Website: macys
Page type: cross-sells
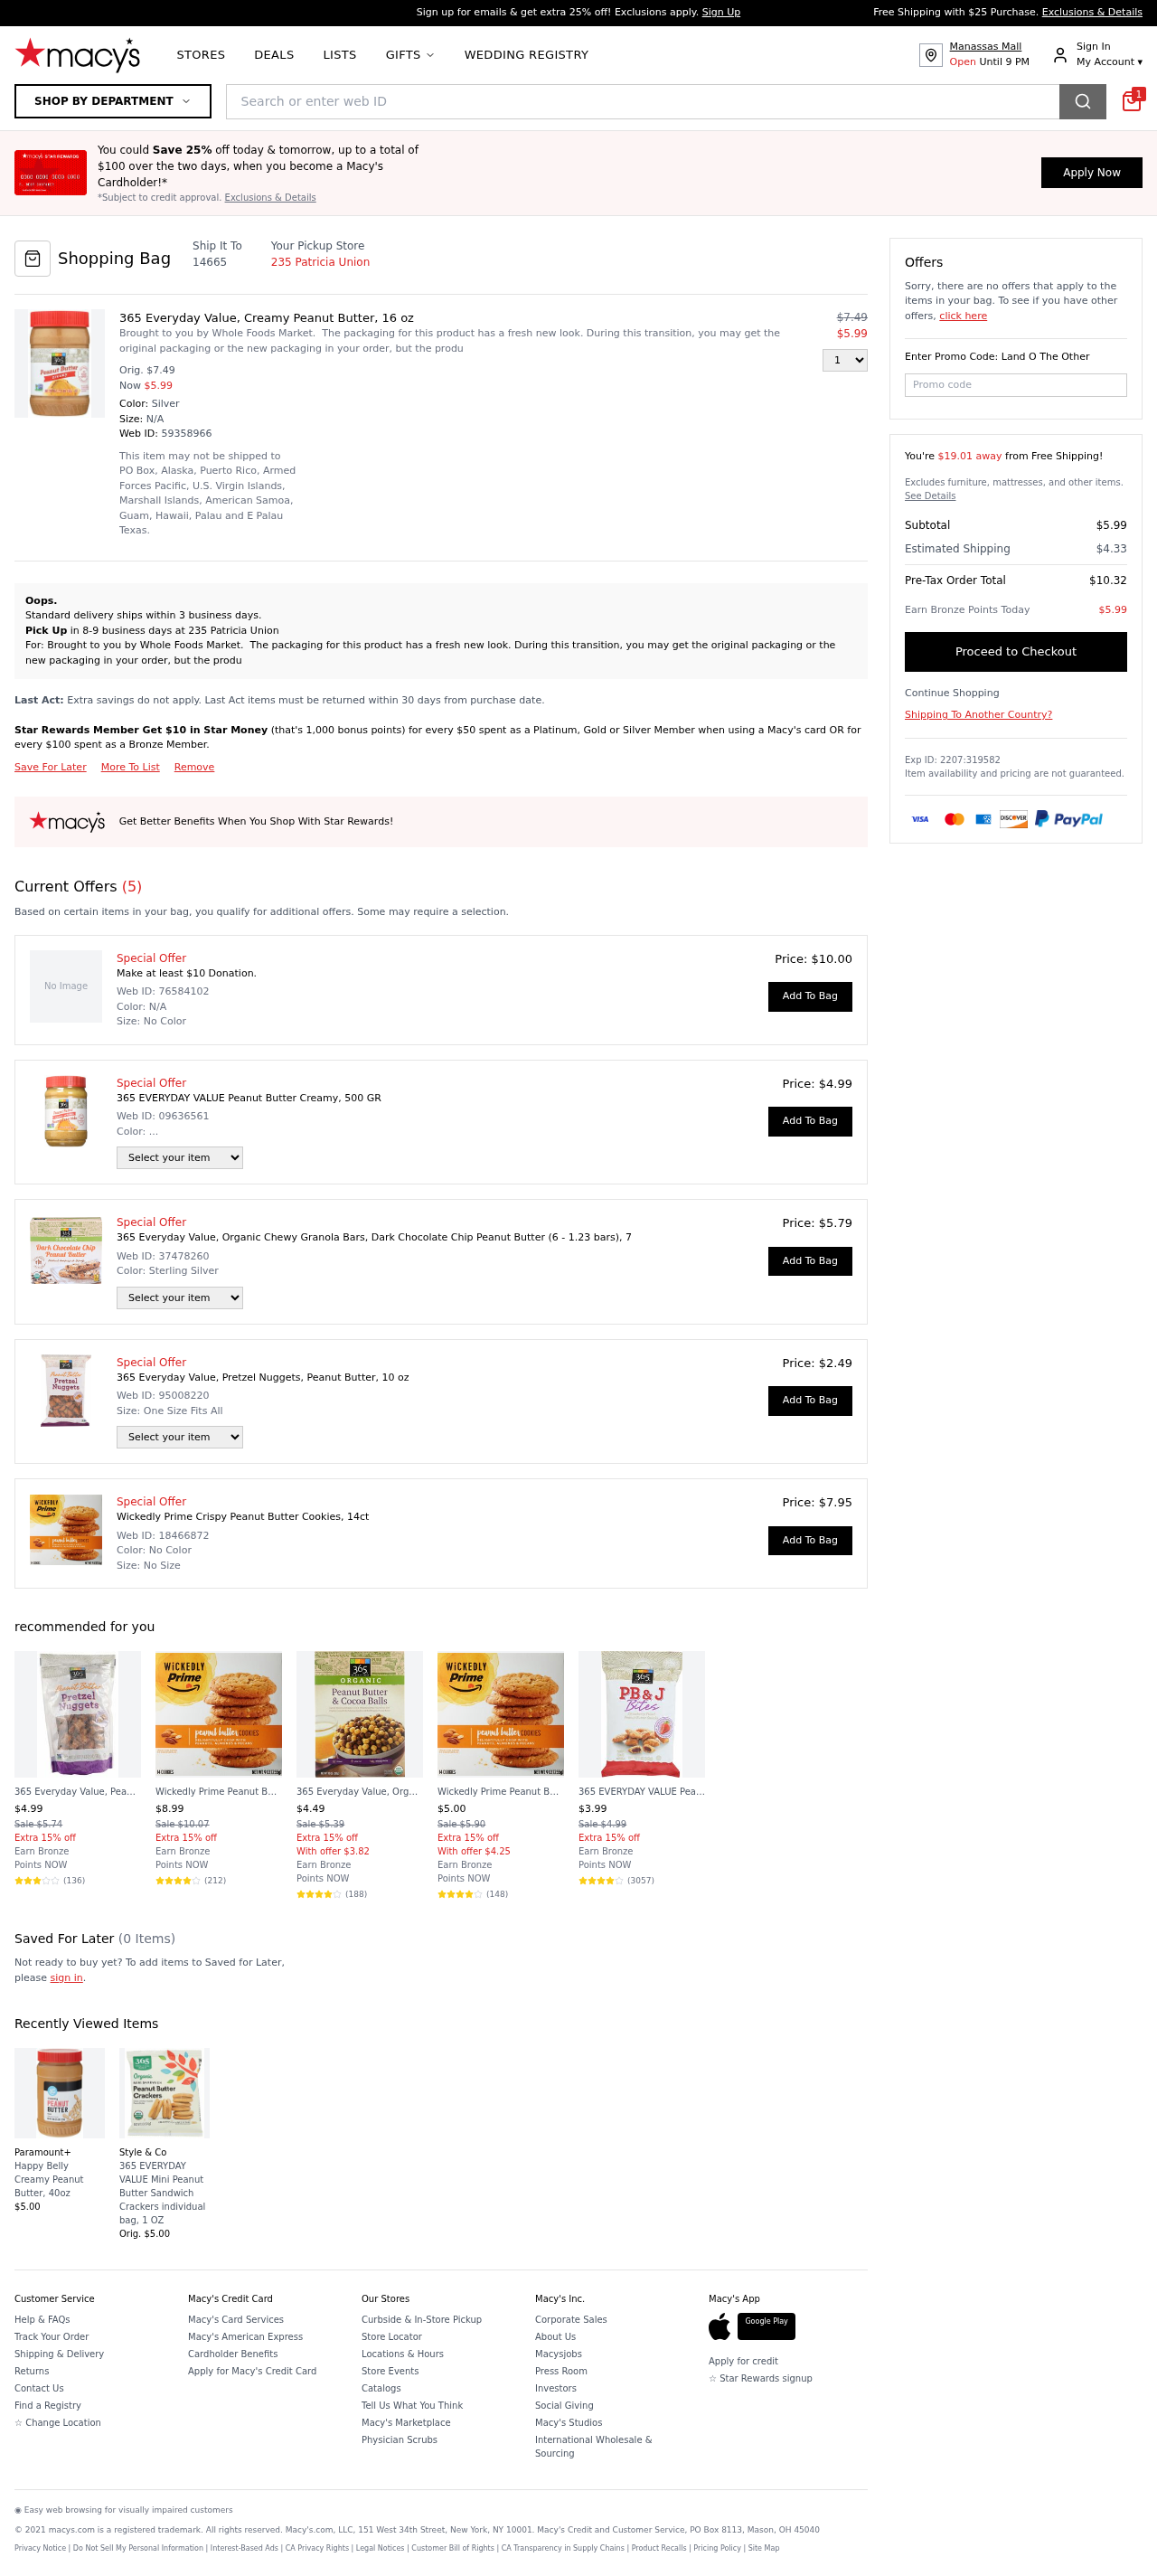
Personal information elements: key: PII_LOCATION1_STREET
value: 235 Patricia Union
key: PII_POSTCODE
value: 14665
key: PII_PROMO_CODE
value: PROMO59CL
Product elements: key: PRODUCT10_NAME
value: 365 EVERYDAY VALUE Peanut Butter Jelly Bites, 5 OZ
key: PRODUCT10_NUM_RATINGS
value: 3057
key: PRODUCT10_PRICE
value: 3.99
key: PRODUCT10_RATING
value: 4
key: PRODUCT11_NAME
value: Happy Belly Creamy Peanut Butter, 40oz
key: PRODUCT11_PRICE
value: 5
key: PRODUCT12_NAME
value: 365 EVERYDAY VALUE Mini Peanut Butter Sandwich Crackers individual bag, 1 OZ
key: PRODUCT12_PRICE
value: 5
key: PRODUCT1_DESC
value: Brought to you by Whole Foods Market.  The packaging for this product has a fresh new look. During this transition, you may get the original packaging or the new packaging in your order, but the produ
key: PRODUCT1_NAME
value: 365 Everyday Value, Creamy Peanut Butter, 16 oz
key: PRODUCT1_PRICE
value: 5.99
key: PRODUCT1_QUANTITY
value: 1
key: PRODUCT2_NAME
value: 365 EVERYDAY VALUE Peanut Butter Creamy, 500 GR
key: PRODUCT2_PRICE
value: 4.99
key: PRODUCT3_NAME
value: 365 Everyday Value, Organic Chewy Granola Bars, Dark Chocolate Chip Peanut Butter (6 - 1.23 bars), 7
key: PRODUCT3_PRICE
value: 5.79
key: PRODUCT4_NAME
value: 365 Everyday Value, Pretzel Nuggets, Peanut Butter, 10 oz
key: PRODUCT4_PRICE
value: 2.49
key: PRODUCT5_NAME
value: Wickedly Prime Crispy Peanut Butter Cookies, 14ct
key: PRODUCT5_PRICE
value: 7.95
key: PRODUCT6_NAME
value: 365 Everyday Value, Peanut Butter Pretzel Nuggets, 18 oz
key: PRODUCT6_NUM_RATINGS
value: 136
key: PRODUCT6_PRICE
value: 4.99
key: PRODUCT6_RATING
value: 3.3
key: PRODUCT7_NAME
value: Wickedly Prime Peanut Butter Cookies, Crispy, 14ct
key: PRODUCT7_NUM_RATINGS
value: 212
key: PRODUCT7_PRICE
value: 8.99
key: PRODUCT7_RATING
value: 4.2
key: PRODUCT8_NAME
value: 365 Everyday Value, Organic Peanut Butter and Cocoa Balls, 10 oz
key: PRODUCT8_NUM_RATINGS
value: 188
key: PRODUCT8_PRICE
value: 4.49
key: PRODUCT8_RATING
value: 4.2
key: PRODUCT9_NAME
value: Wickedly Prime Peanut Butter Cookies, Crispy, 14ct
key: PRODUCT9_NUM_RATINGS
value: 148
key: PRODUCT9_PRICE
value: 5
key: PRODUCT9_RATING
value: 4.7
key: PRODUCT1_ORIGINAL_PRICE
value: $7.49
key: PRODUCT6_ORIGINAL_PRICE
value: Sale $5.74
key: PRODUCT7_ORIGINAL_PRICE
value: Sale $10.07
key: PRODUCT8_ORIGINAL_PRICE
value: Sale $5.39
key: PRODUCT9_ORIGINAL_PRICE
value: Sale $5.90
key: PRODUCT10_ORIGINAL_PRICE
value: Sale $4.99
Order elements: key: ORDER_ID
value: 59358966
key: ORDER_NUM_OFFERS
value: (5)
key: ORDER_FREE_SHIPPING_THRESHOLD
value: $19.01 away
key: ORDER_SUBTOTAL
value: $5.99
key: ORDER_SHIPPING_COST
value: $4.33
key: ORDER_TOTAL
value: $10.32
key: ORDER_POINTS_EARNED
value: $5.99
Search elements: key: HEADER_SEARCH
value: Search or enter web ID
Other elements: key: SAVED_NUM_ITEMS
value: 0